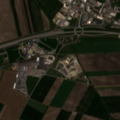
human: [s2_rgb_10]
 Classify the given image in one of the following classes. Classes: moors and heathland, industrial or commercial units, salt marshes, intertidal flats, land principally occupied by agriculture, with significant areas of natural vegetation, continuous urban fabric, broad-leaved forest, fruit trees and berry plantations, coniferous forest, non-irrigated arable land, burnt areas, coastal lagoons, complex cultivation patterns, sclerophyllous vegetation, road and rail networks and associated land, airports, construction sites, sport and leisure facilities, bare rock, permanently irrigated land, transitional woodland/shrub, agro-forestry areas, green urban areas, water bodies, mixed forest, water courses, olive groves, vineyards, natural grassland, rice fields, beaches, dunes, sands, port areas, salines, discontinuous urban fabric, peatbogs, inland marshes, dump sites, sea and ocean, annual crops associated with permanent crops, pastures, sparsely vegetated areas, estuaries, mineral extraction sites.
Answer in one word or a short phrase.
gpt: industrial or commercial units, non-irrigated arable land